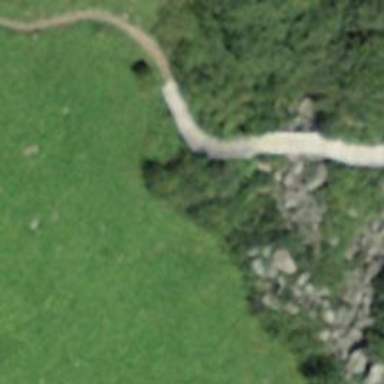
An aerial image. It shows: Path.